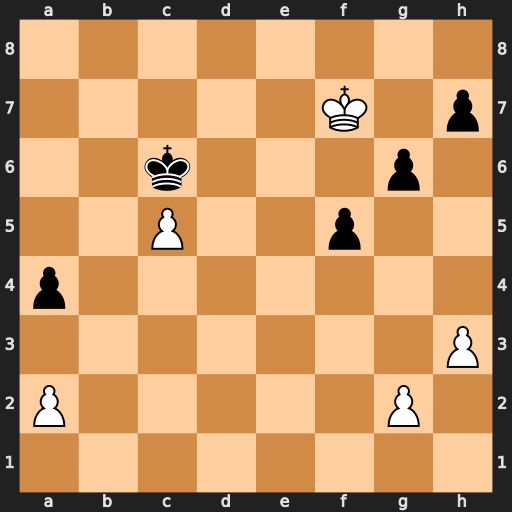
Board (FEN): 8/5K1p/2k3p1/2P2p2/p7/7P/P5P1/8
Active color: w
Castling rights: -
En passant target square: -
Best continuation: h4 Kxc5 Kg7 Kd4 Kxh7